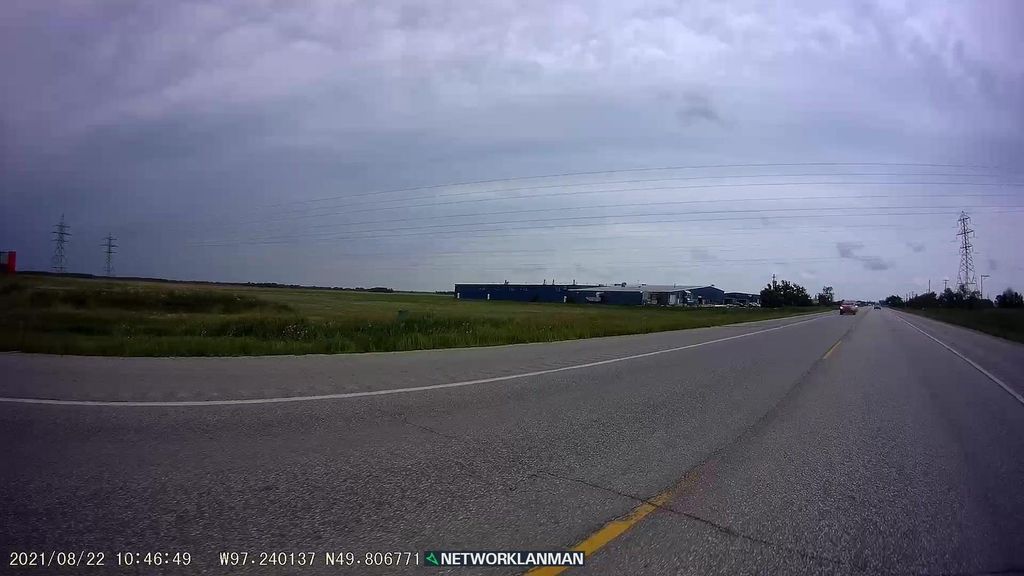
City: winnipeg